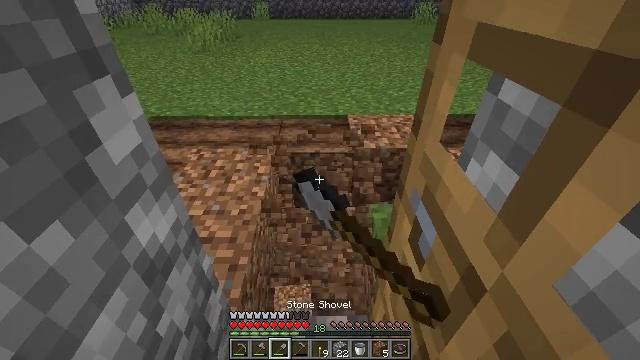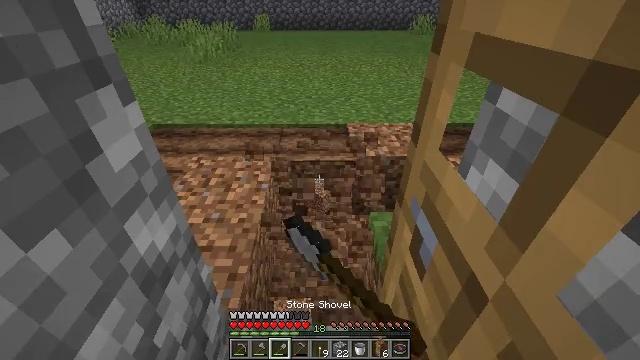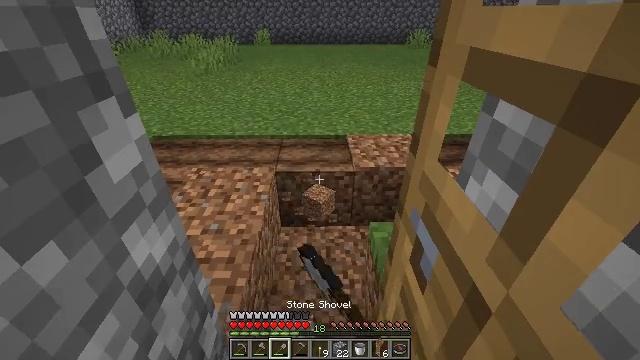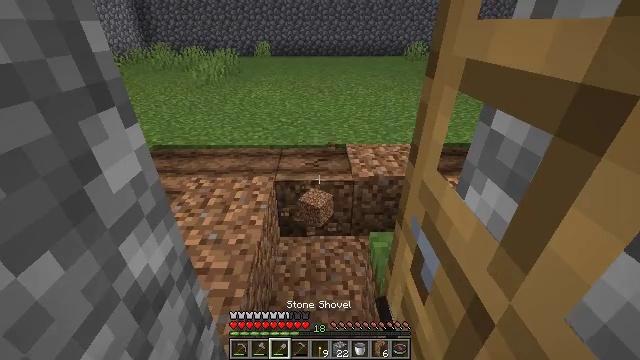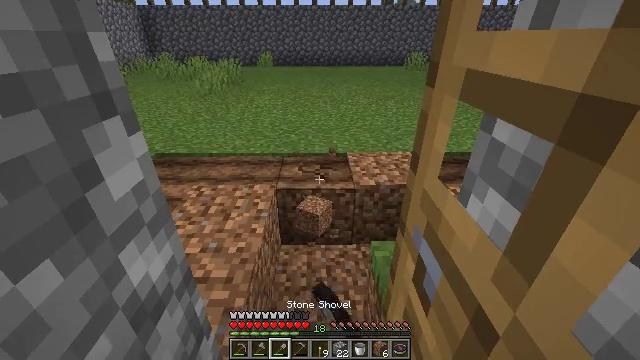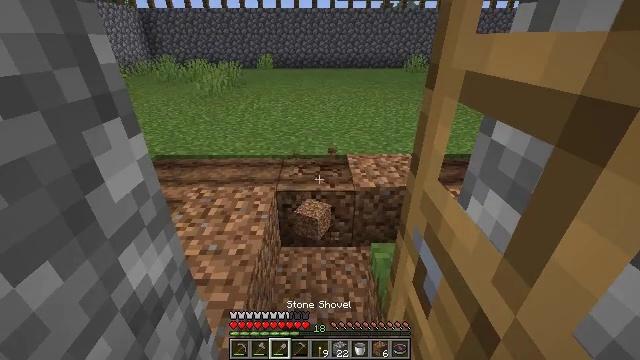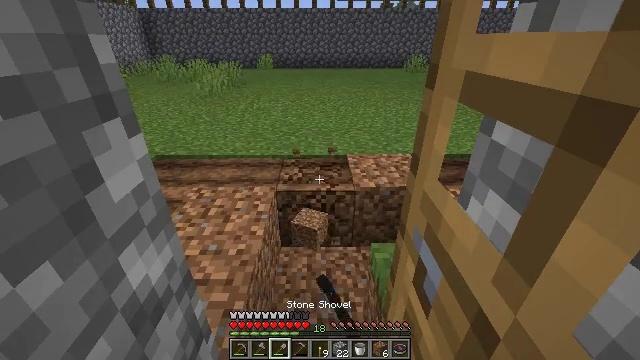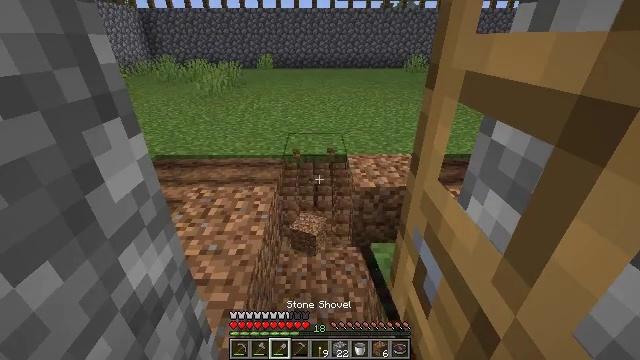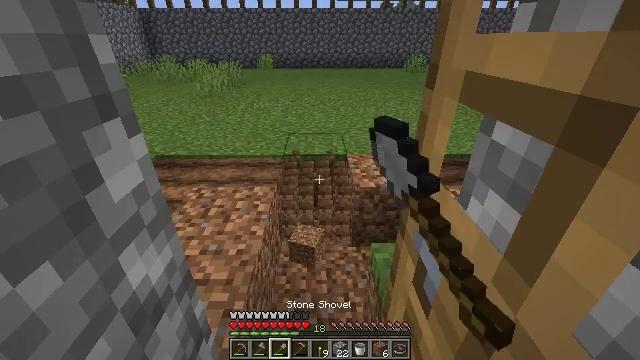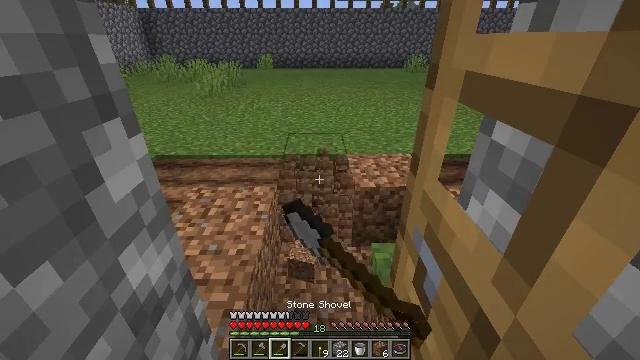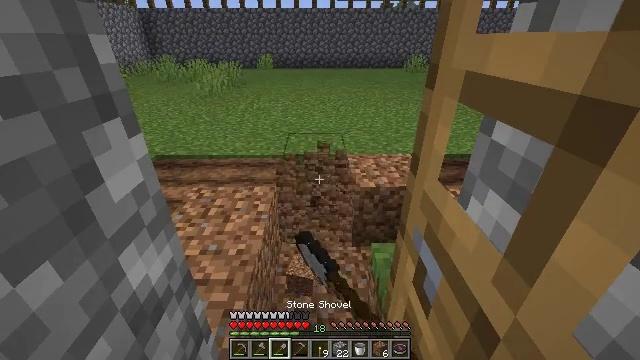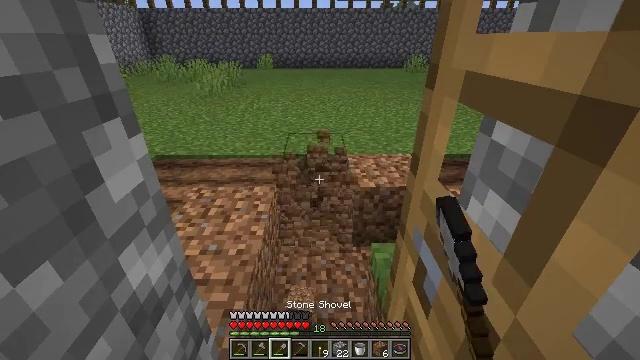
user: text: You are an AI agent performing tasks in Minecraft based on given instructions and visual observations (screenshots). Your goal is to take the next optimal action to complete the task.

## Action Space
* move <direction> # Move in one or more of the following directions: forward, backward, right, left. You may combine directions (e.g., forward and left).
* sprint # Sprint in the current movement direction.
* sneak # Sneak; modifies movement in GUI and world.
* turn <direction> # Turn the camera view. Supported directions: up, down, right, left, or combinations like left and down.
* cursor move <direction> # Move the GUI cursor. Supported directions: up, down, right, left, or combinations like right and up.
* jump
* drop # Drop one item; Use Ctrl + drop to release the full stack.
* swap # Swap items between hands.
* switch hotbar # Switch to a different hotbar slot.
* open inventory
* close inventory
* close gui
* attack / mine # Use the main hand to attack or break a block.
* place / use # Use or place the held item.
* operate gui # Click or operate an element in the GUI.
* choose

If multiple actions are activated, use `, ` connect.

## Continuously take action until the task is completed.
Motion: motion action
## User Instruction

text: Attack the farmland to gather it.
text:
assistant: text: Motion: turn up, attack / mine
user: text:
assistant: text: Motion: turn up, attack / mine
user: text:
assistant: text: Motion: turn up, attack / mine
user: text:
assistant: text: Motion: turn up, attack / mine
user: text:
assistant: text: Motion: attack / mine
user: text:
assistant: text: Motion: attack / mine
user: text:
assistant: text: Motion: attack / mine
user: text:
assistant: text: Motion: attack / mine
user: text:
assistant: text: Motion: attack / mine
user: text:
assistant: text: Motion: attack / mine
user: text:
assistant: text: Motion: attack / mine
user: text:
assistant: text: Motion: attack / mine